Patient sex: M
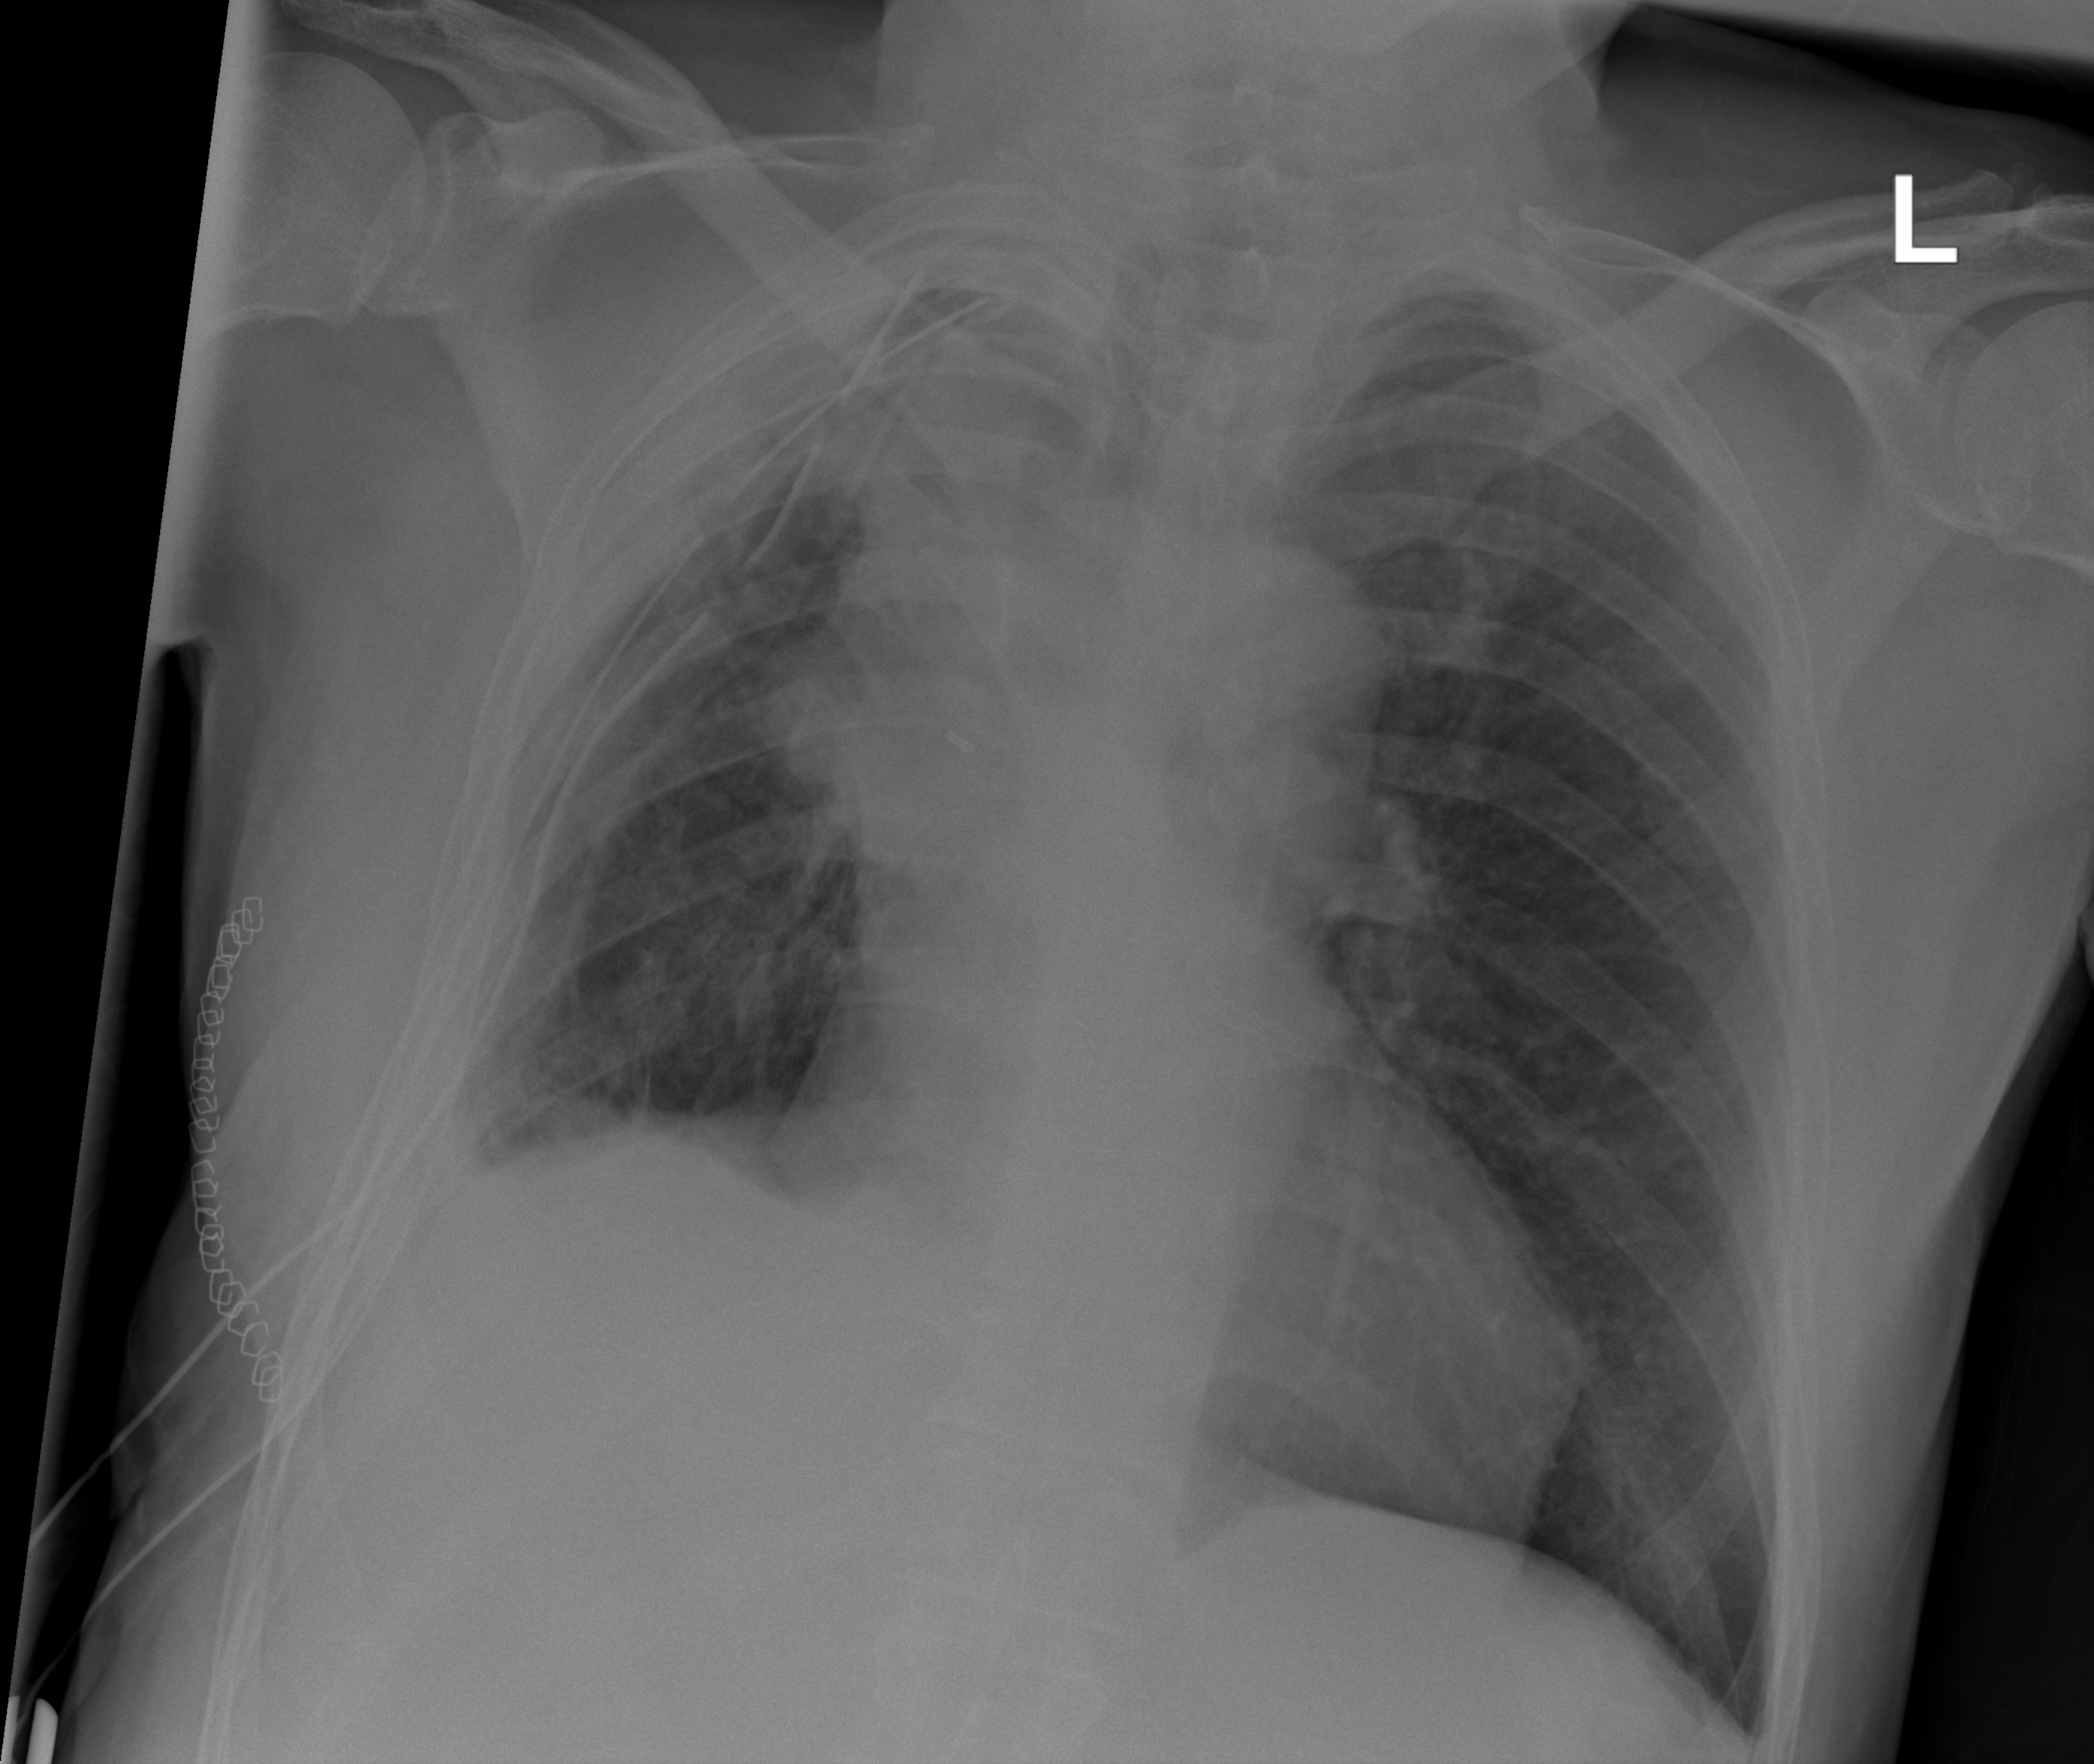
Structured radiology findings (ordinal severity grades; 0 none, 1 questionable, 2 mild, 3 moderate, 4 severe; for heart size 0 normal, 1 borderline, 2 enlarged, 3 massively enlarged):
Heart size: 0
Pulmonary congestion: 0
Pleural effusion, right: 2
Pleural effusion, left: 0
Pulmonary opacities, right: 0
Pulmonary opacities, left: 0
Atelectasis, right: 2
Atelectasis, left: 0